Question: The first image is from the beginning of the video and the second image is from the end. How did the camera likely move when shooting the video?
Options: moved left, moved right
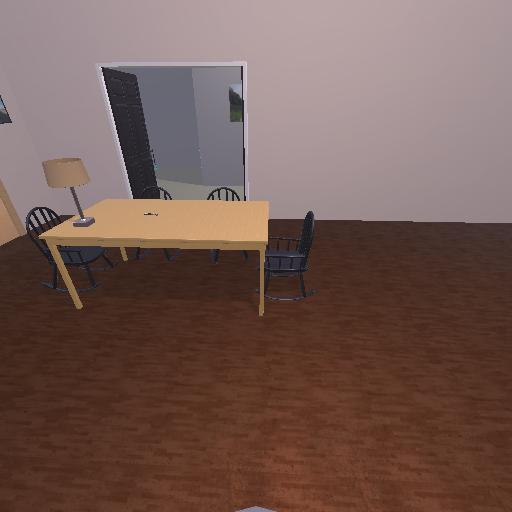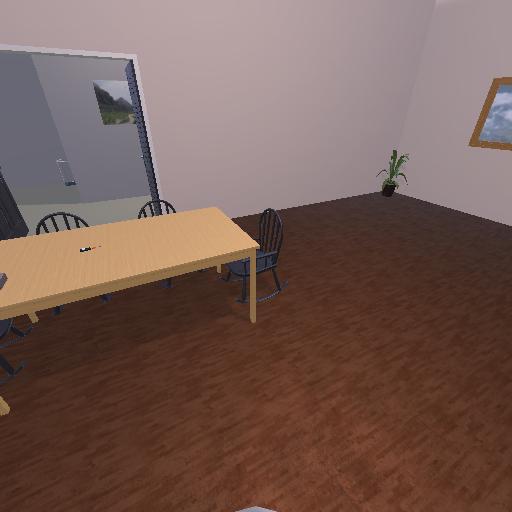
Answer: moved left